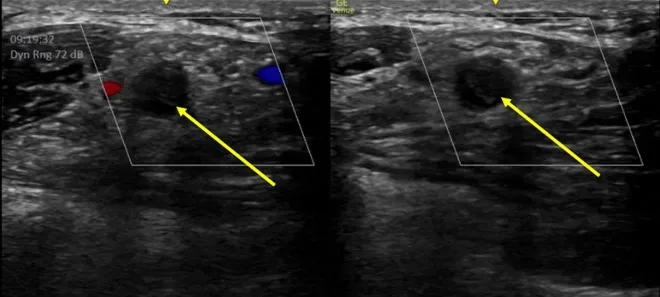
Point of care ultrasound with color Doppler mode in a transverse view utilizing a linear probe to visualize echogenic embolic material (yellow arrow) in the right proximal brachial artery, which was noncompressible and without any Doppler flow signal.
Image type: radiology (ultrasound)